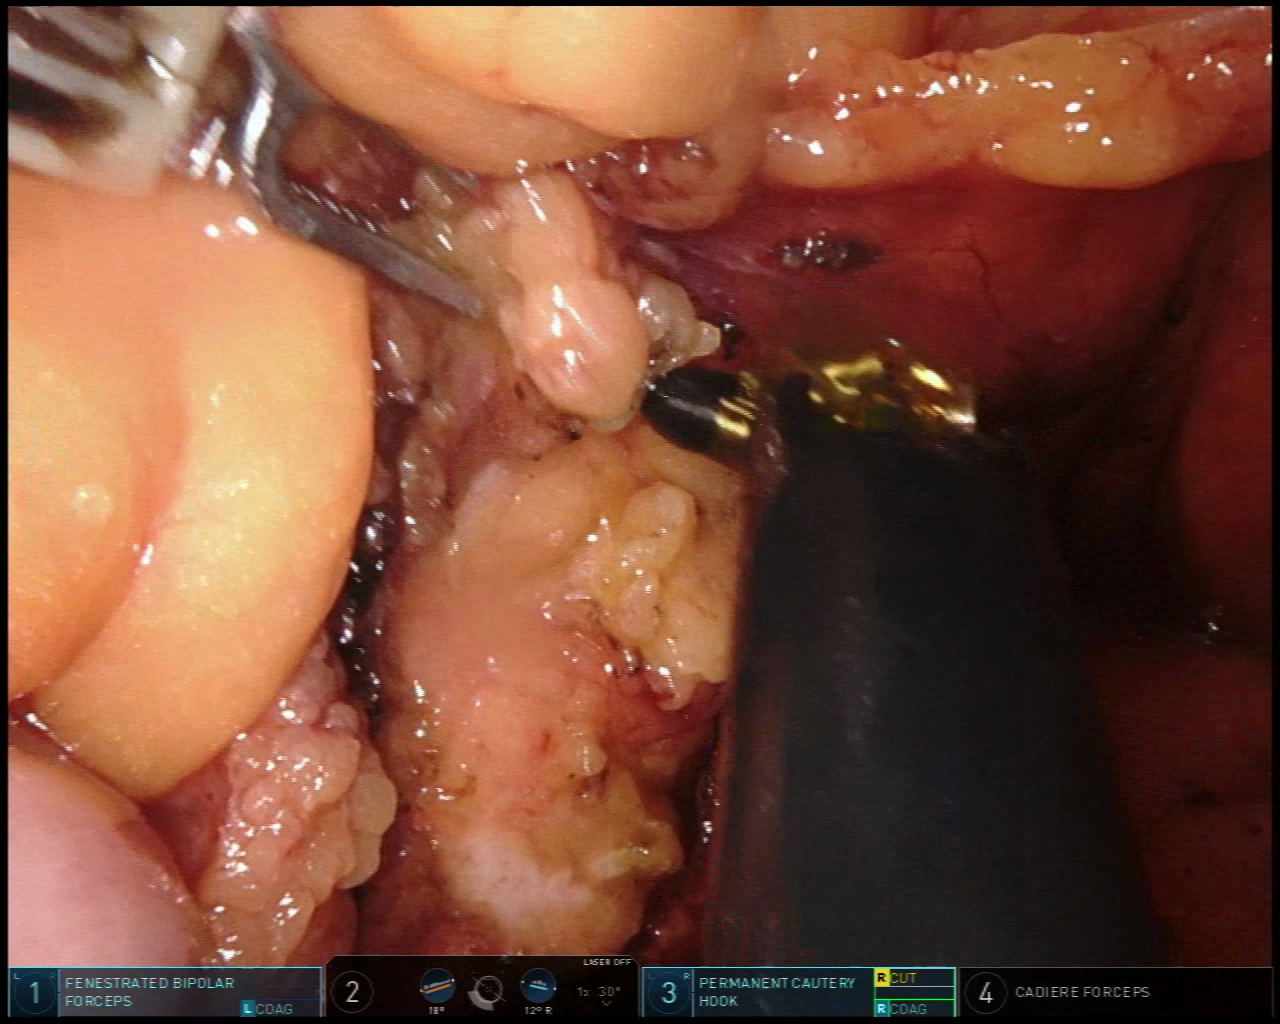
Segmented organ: pancreas
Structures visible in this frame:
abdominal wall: no
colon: no
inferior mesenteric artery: no
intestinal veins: no
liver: no
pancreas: yes
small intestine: yes
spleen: no
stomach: no
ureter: no
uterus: no
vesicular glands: no